Field crop: tomato
Growth stage: 1
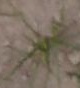
Species: cyperus